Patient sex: M
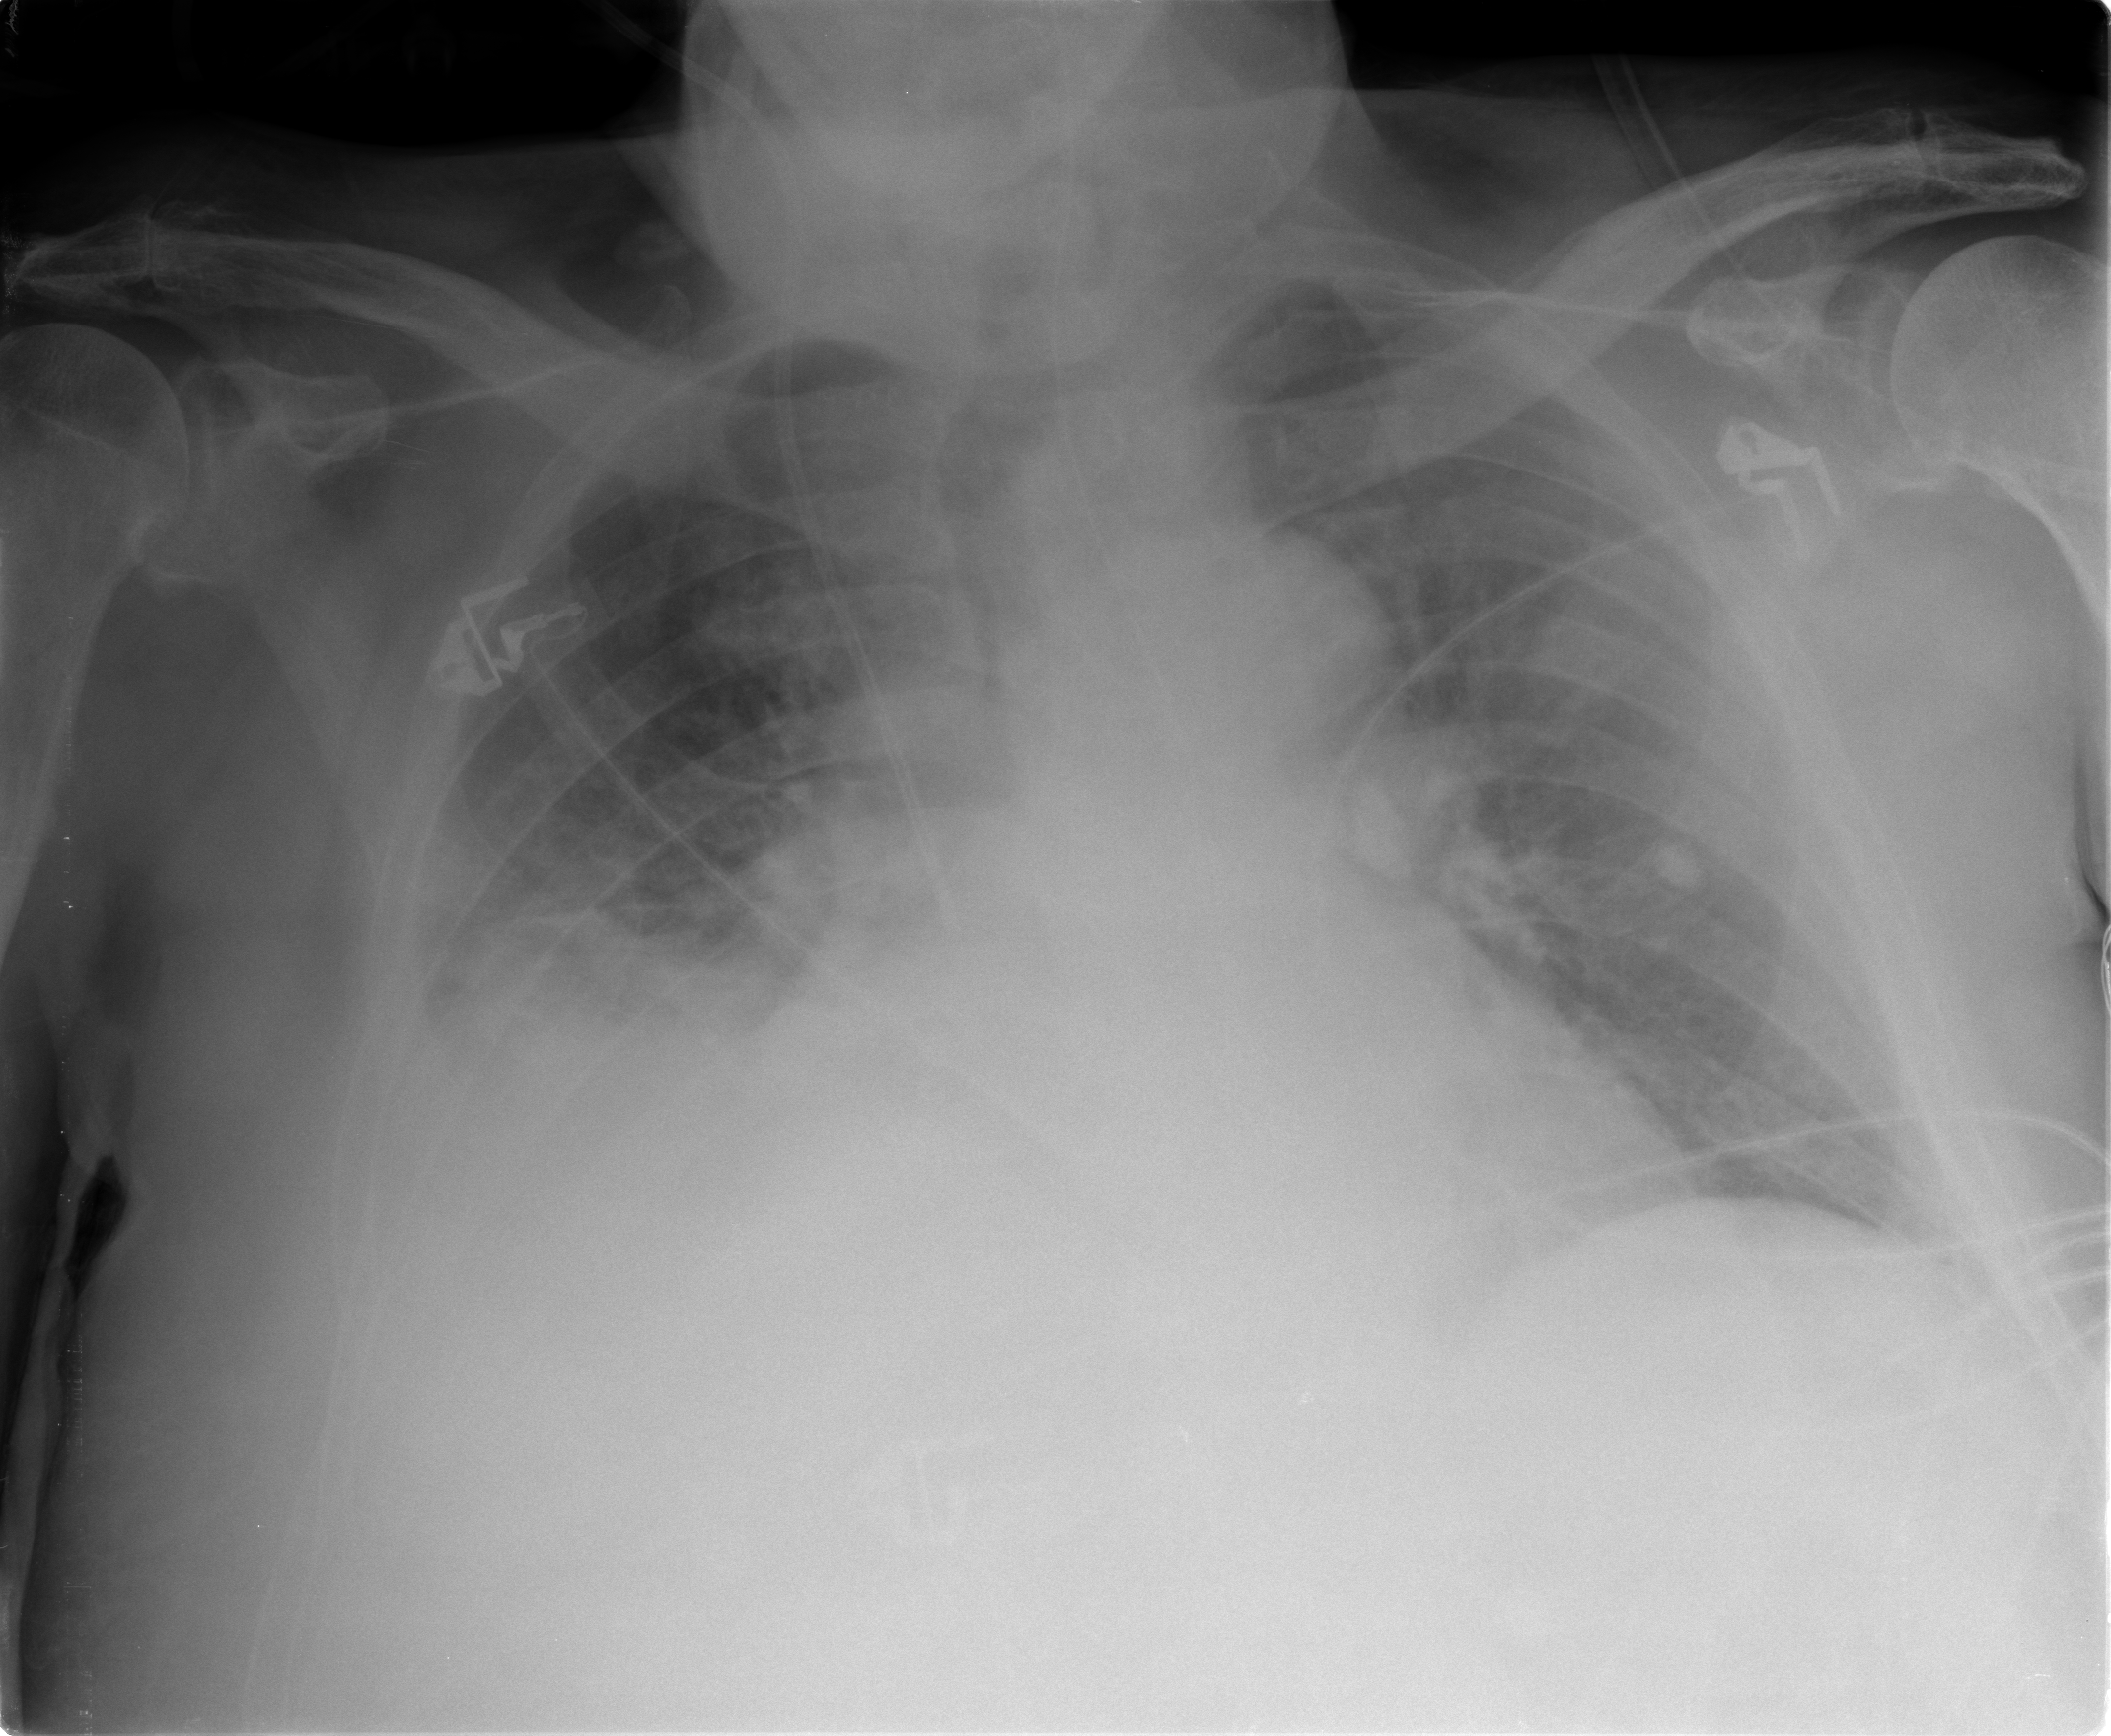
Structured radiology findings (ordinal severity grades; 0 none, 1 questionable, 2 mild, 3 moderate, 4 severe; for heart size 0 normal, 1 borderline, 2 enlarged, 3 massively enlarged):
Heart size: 2
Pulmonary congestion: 2
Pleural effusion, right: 2
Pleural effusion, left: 1
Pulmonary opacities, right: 2
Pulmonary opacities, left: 2
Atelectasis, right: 2
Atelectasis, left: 2